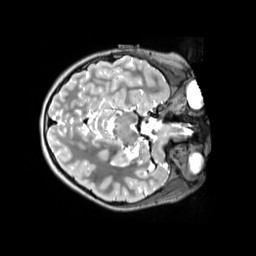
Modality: T2w
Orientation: axial
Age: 11
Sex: female
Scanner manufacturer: siemens
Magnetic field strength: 3 T
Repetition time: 3.2 s
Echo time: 0.408 s